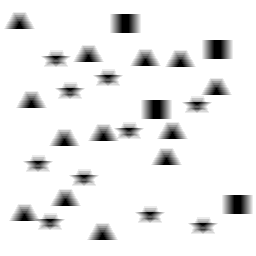
Squares: 4
Triangles: 13
Stars: 10
Total shapes: 27